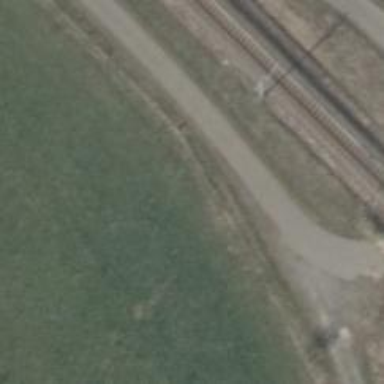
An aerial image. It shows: Asphalt track with grade1 surface.